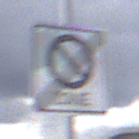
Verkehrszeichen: EndeEingeschraenktesHalteverbotZone
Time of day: MorningAfternoon
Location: Outdoor (Suburban)
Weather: PartlyCloudy
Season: NotSpecified
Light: Natural